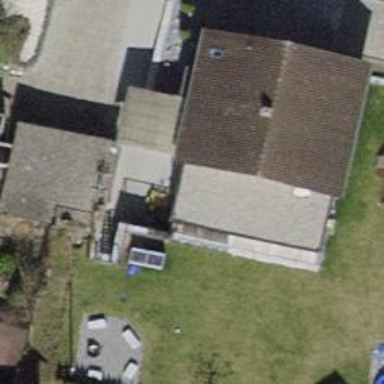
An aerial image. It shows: Detached building.